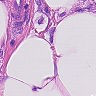
Metastatic tissue present: yes